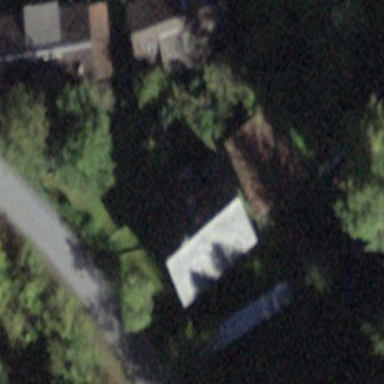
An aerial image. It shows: Detached building.